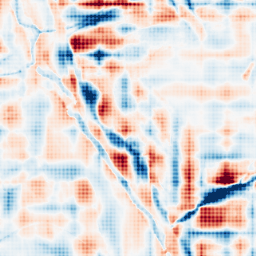
Category: wavelet
Decomposition family: wavelet_reverse_biorthogonal
Decomposition parameters: wavelet: rbio2.4
level: 5
Upsampling method: sinc_hamming
Upsampling parameters: scale: 4
kernel_size: 4
Upsampling scale: 4